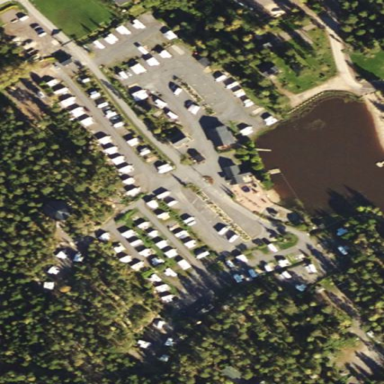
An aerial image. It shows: Campsite for tourism.